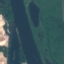
Land use / land cover class: River